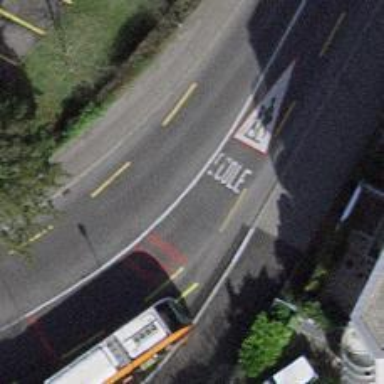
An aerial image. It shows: Secondary road with asphalt surface and designated cycle lane.